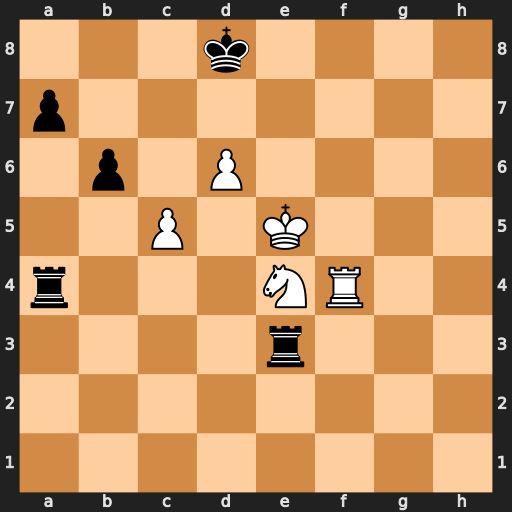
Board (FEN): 3k4/p7/1p1P4/2P1K3/r3NR2/4r3/8/8
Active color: w
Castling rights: -
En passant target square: -
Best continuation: c6 Rexe4+ Rxe4 Rxe4+ Kxe4